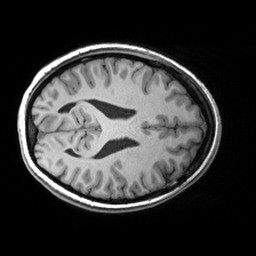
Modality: T1w
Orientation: axial
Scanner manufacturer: siemens
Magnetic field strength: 3 T
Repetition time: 2.53 s
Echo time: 0.00299 s